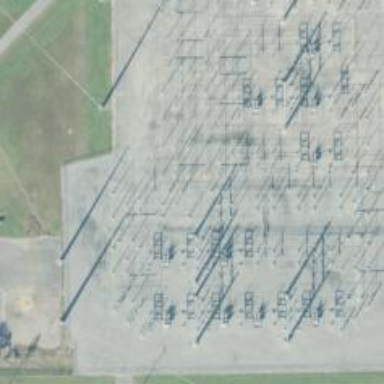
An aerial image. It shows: Power substation enclosed by fence.